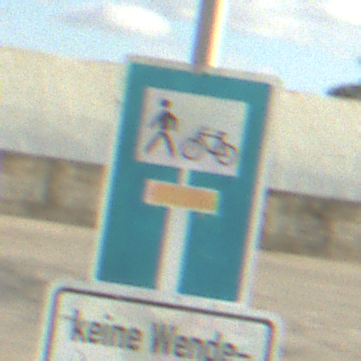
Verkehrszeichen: SackgasseRadverkehrFussgaengerDurchlaessig
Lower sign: HinweisGeaenderteVorfahrtVerkehrsfuehrungVerkehrsregelung3
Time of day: MorningAfternoon
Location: Outdoor (RoadRail)
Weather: PartlyCloudy
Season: NotSpecified
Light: Natural